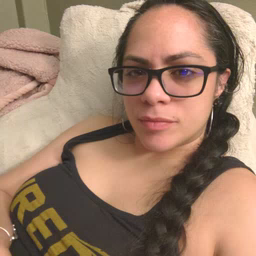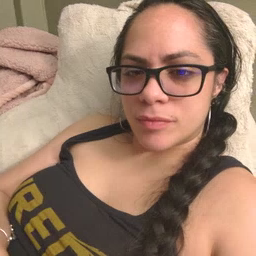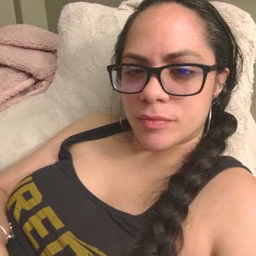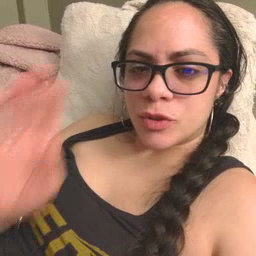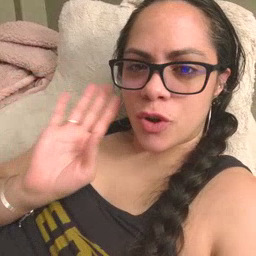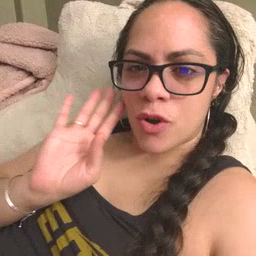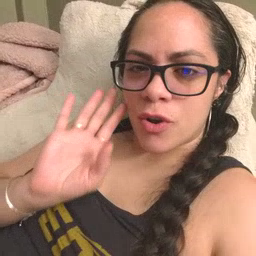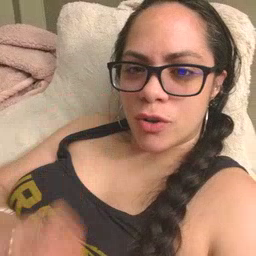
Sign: dog